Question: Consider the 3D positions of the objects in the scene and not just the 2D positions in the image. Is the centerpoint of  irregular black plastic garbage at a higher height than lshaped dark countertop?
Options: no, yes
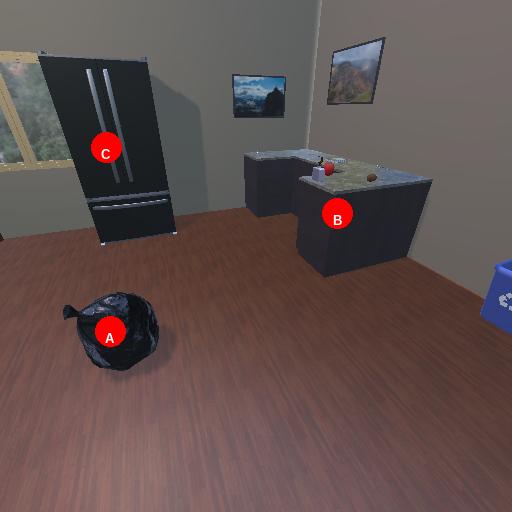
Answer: no